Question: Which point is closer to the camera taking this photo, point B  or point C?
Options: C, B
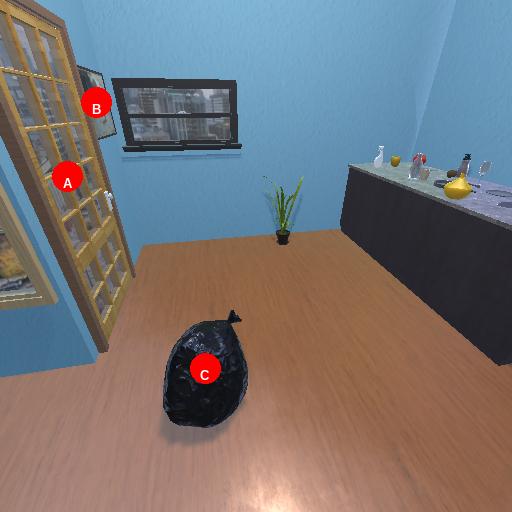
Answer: C